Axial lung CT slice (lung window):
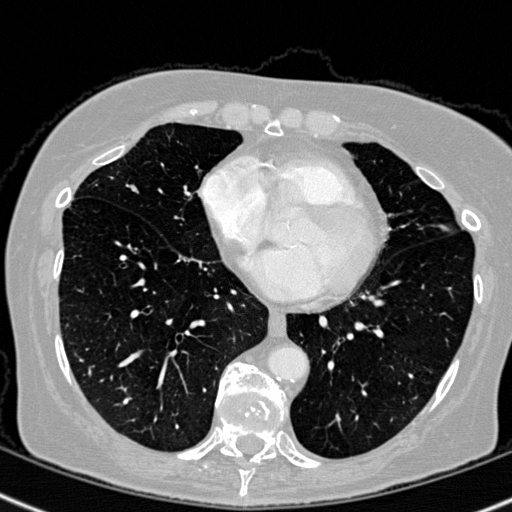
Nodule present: no